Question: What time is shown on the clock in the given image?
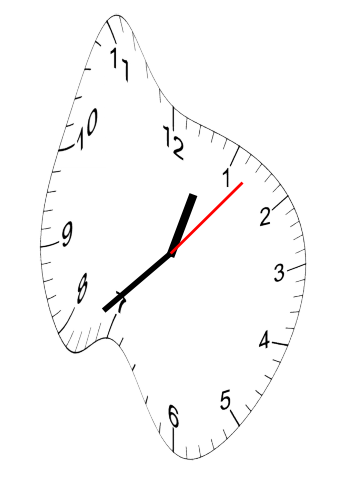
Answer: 12:38:07